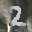
Label: 2